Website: lowes
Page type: cart
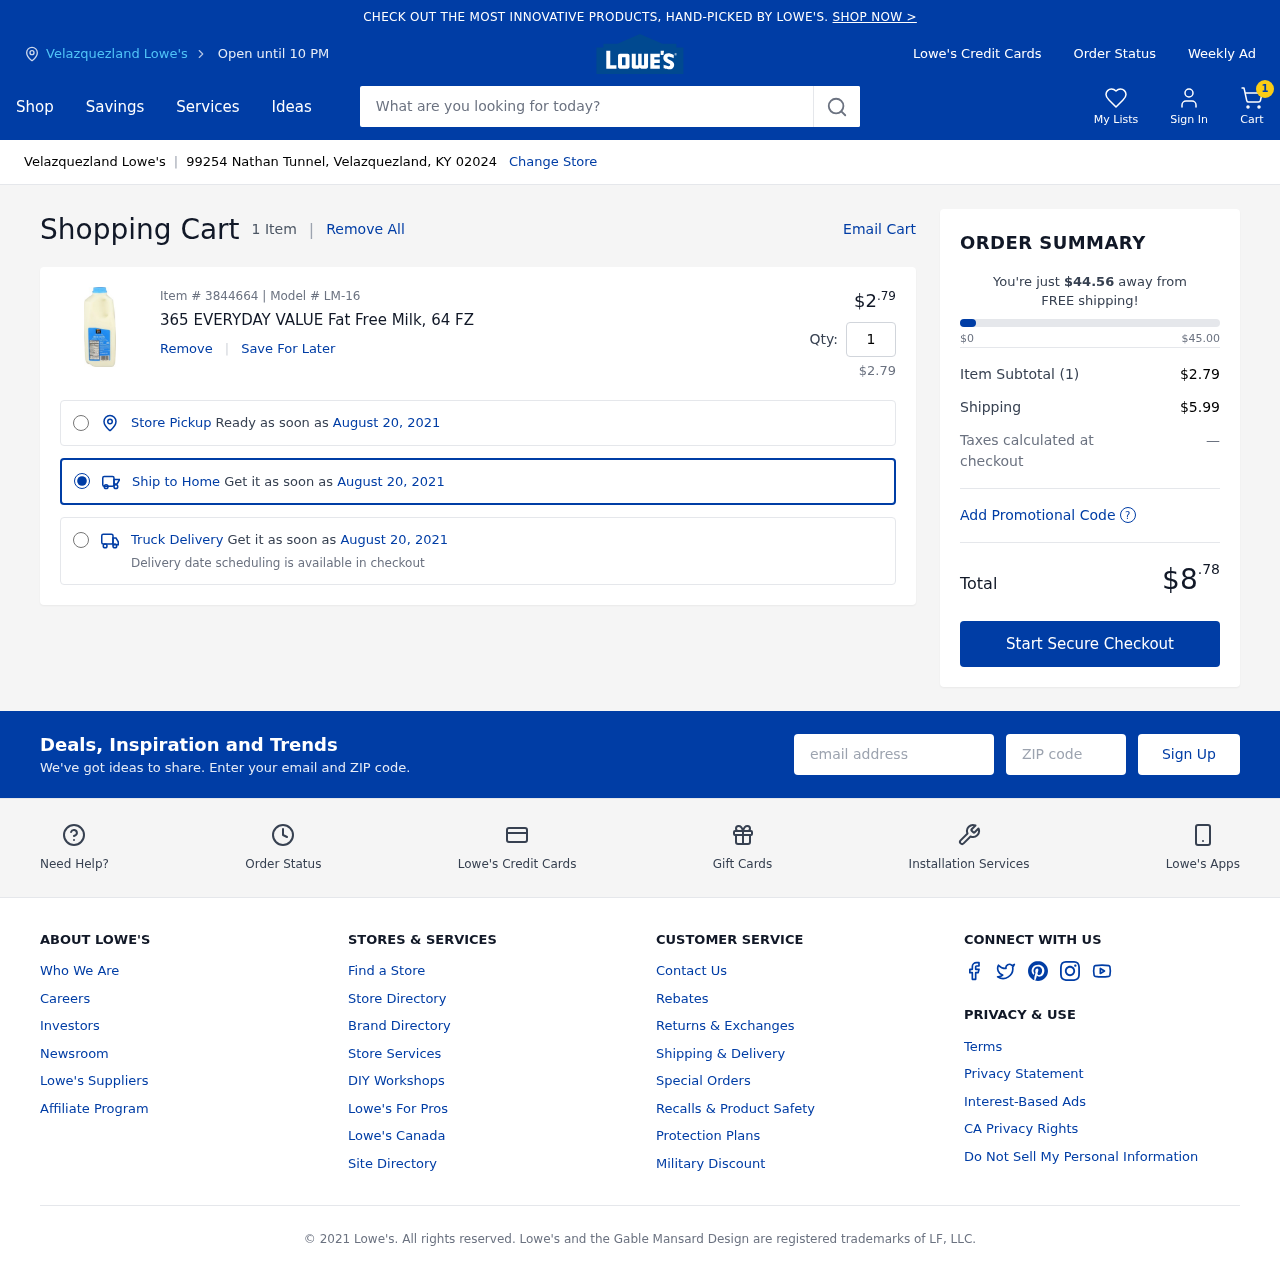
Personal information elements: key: PII_CITY
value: Velazquezland Lowe's
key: PII_EMAIL
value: phardin@gmail.com
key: PII_POSTCODE
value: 02024
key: PII_STREET
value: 99254 Nathan Tunnel
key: PII_CITY_STATE_ZIP
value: Velazquezland, KY 02024
Product elements: key: PRODUCT1_NAME
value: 365 EVERYDAY VALUE Fat Free Milk, 64 FZ
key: PRODUCT1_PRICE
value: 2.79
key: PRODUCT1_QUANTITY
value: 1
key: PRODUCT1_SUBTOTAL
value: $2.79
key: PRODUCT_ITEM_NUMBER
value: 3844664
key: PRODUCT_MODEL_NUMBER
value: LM-16
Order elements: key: ORDER_NUM_ITEMS
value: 1
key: ORDER_NUM_ITEMS
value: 1 Item
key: ORDER_DELIVERY_DATE
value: August 20, 2021
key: ORDER_SUBTOTAL
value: $2.79
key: ORDER_SHIPPING_COST
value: $5.99
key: ORDER_TOTAL
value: $8.78
Search elements: key: HEADER_SEARCH
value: What are you looking for today?